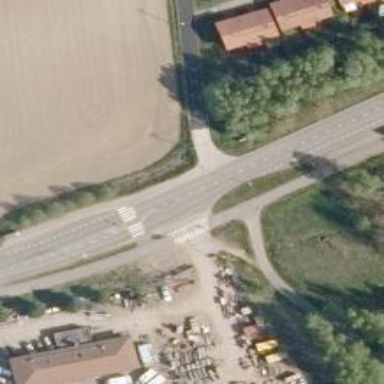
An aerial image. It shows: Uncontrolled crossing on the road.